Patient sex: M
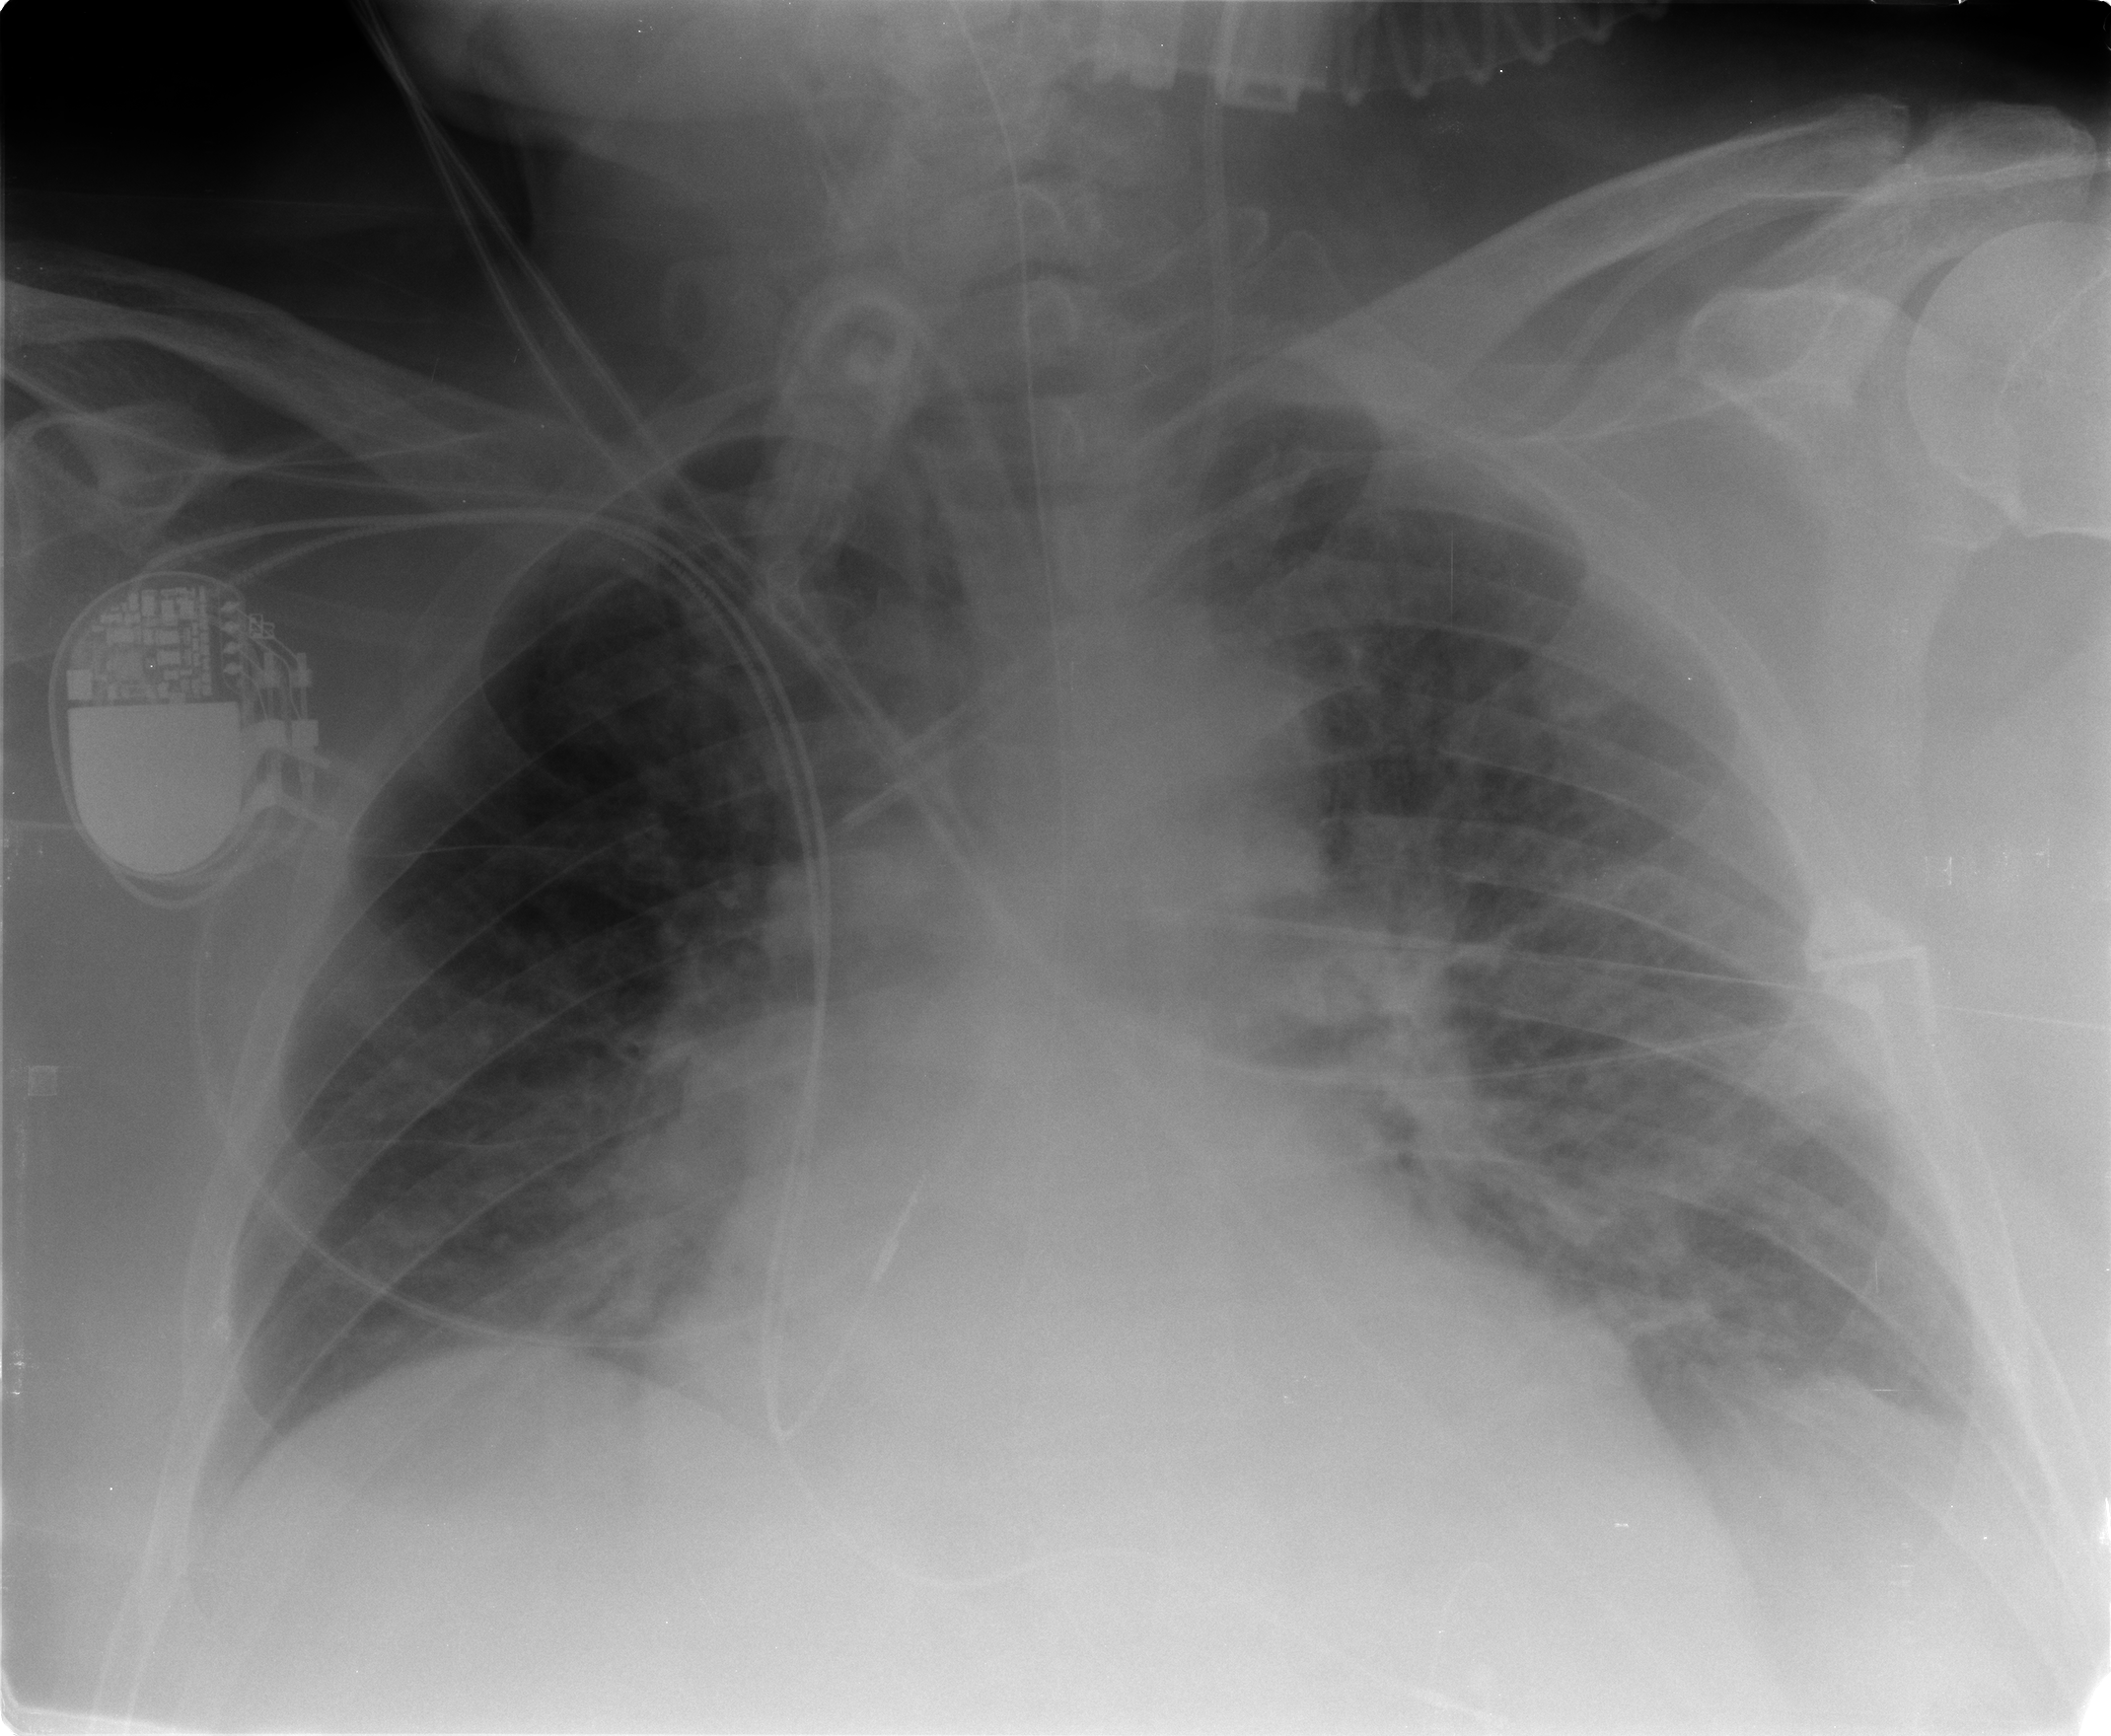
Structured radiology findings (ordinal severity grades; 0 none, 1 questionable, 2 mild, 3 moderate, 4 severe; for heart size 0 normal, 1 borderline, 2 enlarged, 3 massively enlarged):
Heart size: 2
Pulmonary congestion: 2
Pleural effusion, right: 0
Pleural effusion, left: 0
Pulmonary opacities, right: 1
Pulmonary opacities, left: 1
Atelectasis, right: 1
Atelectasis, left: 2